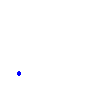
Particle: kaon